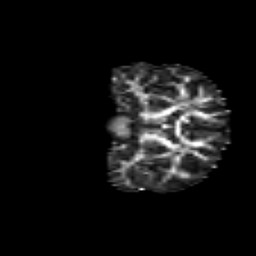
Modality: FA
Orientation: coronal
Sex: male
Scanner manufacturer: siemens
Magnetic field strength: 3 T
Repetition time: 5 s
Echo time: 0.071 s